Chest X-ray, PA view. Patient: 50 years old, sex M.
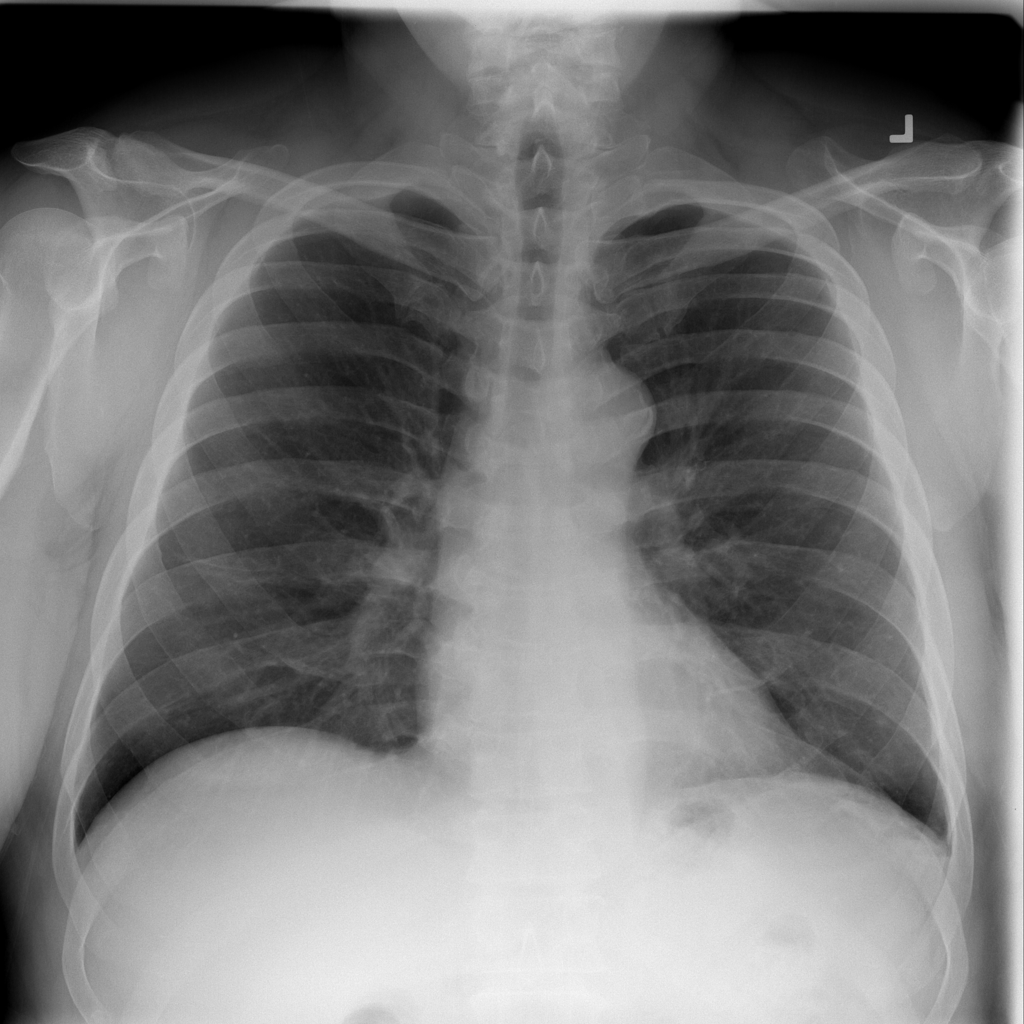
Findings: No Finding